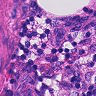
Metastatic tissue present: no